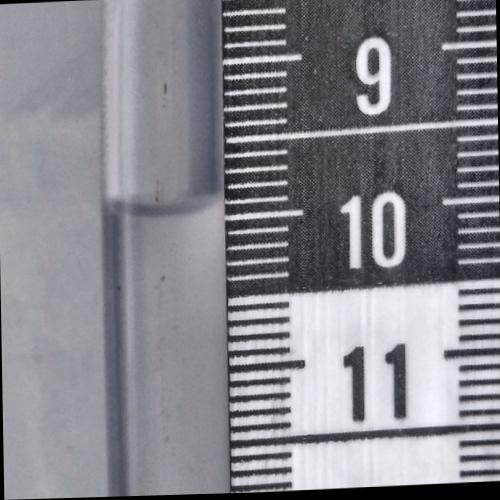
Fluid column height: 9.9 cm